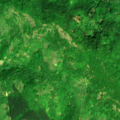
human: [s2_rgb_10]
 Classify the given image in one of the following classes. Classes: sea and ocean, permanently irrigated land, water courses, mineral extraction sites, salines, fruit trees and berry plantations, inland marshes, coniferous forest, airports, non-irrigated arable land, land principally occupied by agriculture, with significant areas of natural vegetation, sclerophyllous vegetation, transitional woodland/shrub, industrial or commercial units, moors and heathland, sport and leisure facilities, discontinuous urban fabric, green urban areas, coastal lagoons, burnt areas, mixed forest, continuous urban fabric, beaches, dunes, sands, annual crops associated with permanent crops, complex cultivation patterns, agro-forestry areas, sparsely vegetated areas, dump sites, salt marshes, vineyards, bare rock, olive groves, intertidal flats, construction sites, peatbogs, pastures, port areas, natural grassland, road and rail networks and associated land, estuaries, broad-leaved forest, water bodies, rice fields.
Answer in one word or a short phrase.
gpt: broad-leaved forest, transitional woodland/shrub